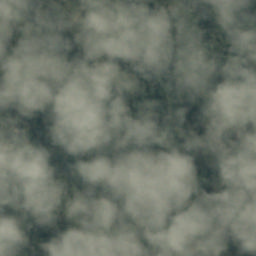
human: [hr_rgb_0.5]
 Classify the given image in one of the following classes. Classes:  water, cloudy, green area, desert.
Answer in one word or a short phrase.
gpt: cloudy